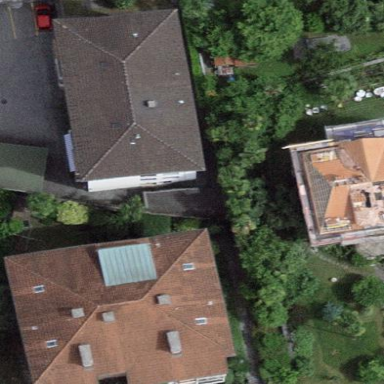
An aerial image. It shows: Building with hipped roof.